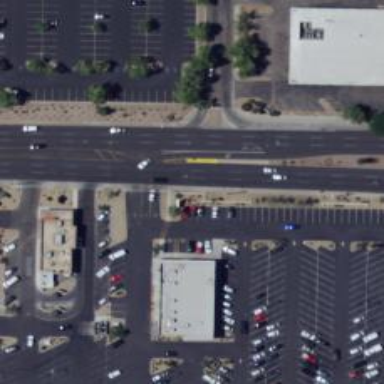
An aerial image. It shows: Secondary road with asphalt surface.